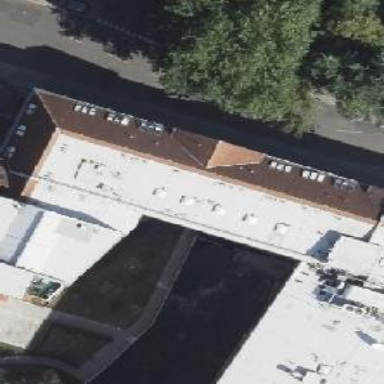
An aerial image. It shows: Building with ridge on the roof.